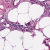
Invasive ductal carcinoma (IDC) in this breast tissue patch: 1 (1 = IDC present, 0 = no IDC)